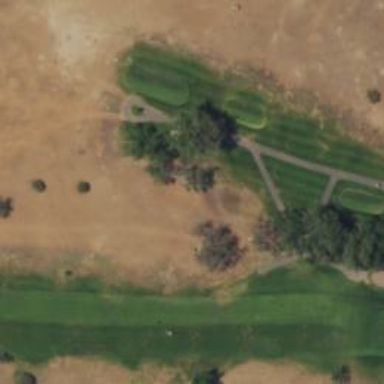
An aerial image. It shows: Path for both roads and golfers.